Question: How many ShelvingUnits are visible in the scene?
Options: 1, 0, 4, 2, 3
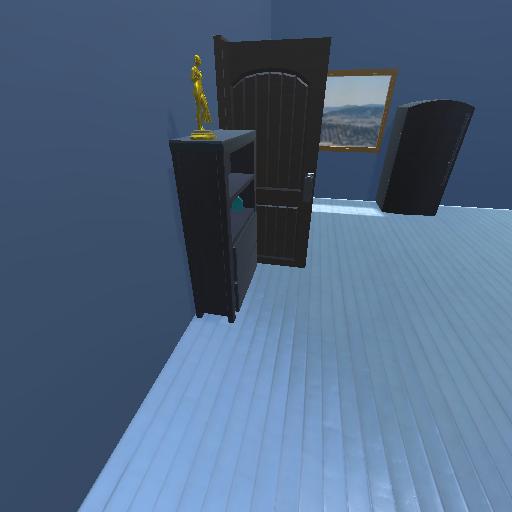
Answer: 1